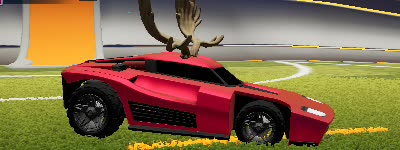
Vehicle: breakout